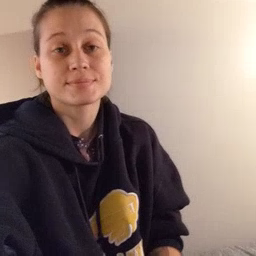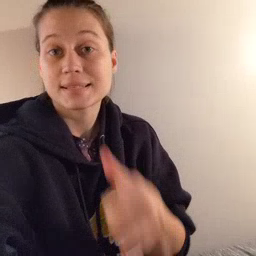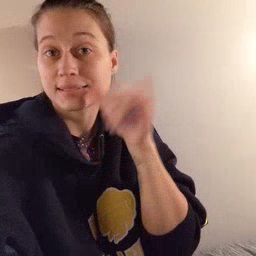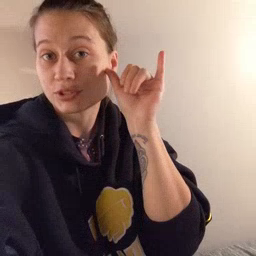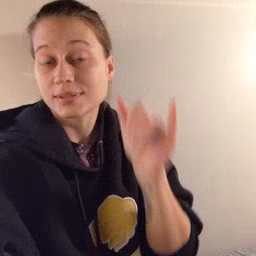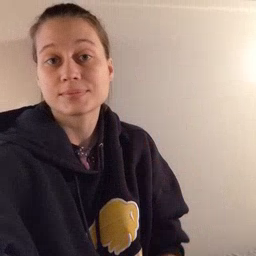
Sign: yesterday